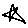
Label: star